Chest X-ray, PA view. Patient: 51 years old, sex M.
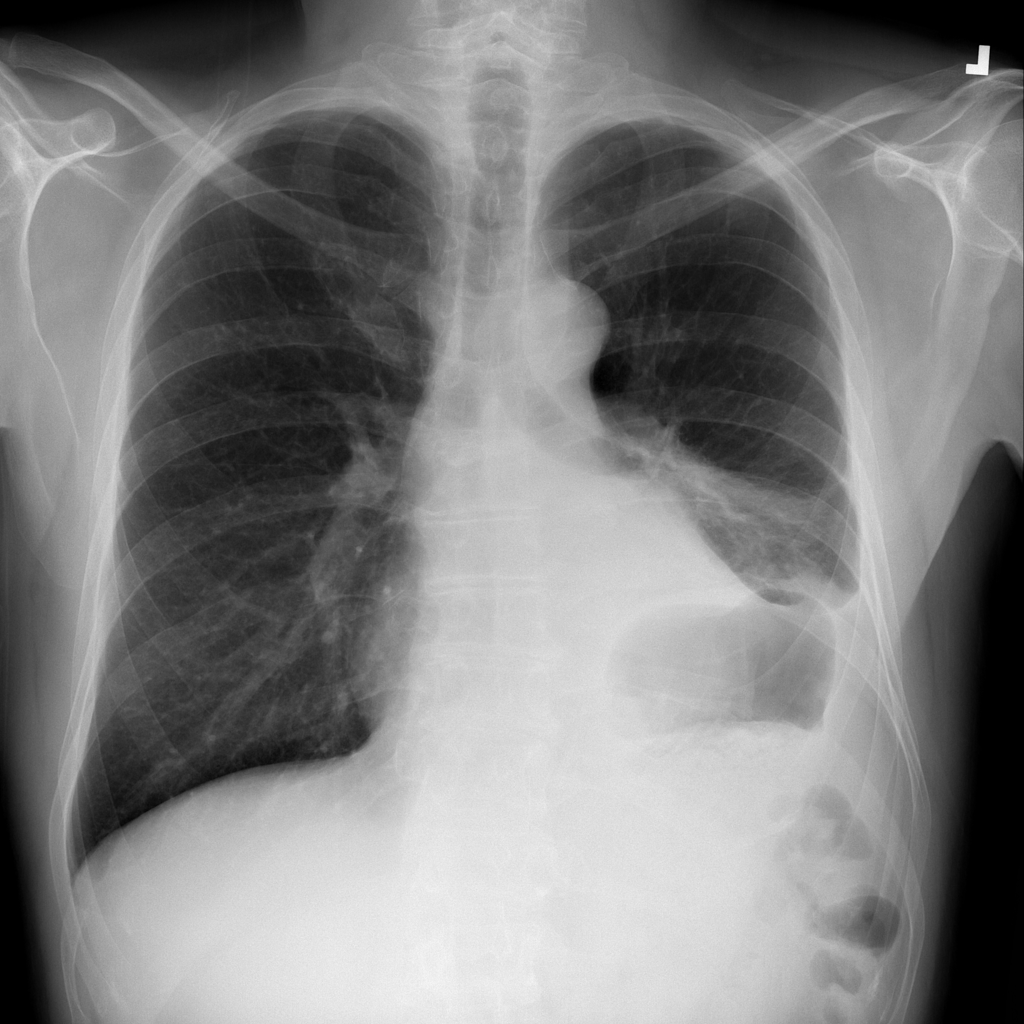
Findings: Atelectasis, Effusion, Mass